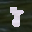
Label: 8